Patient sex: M
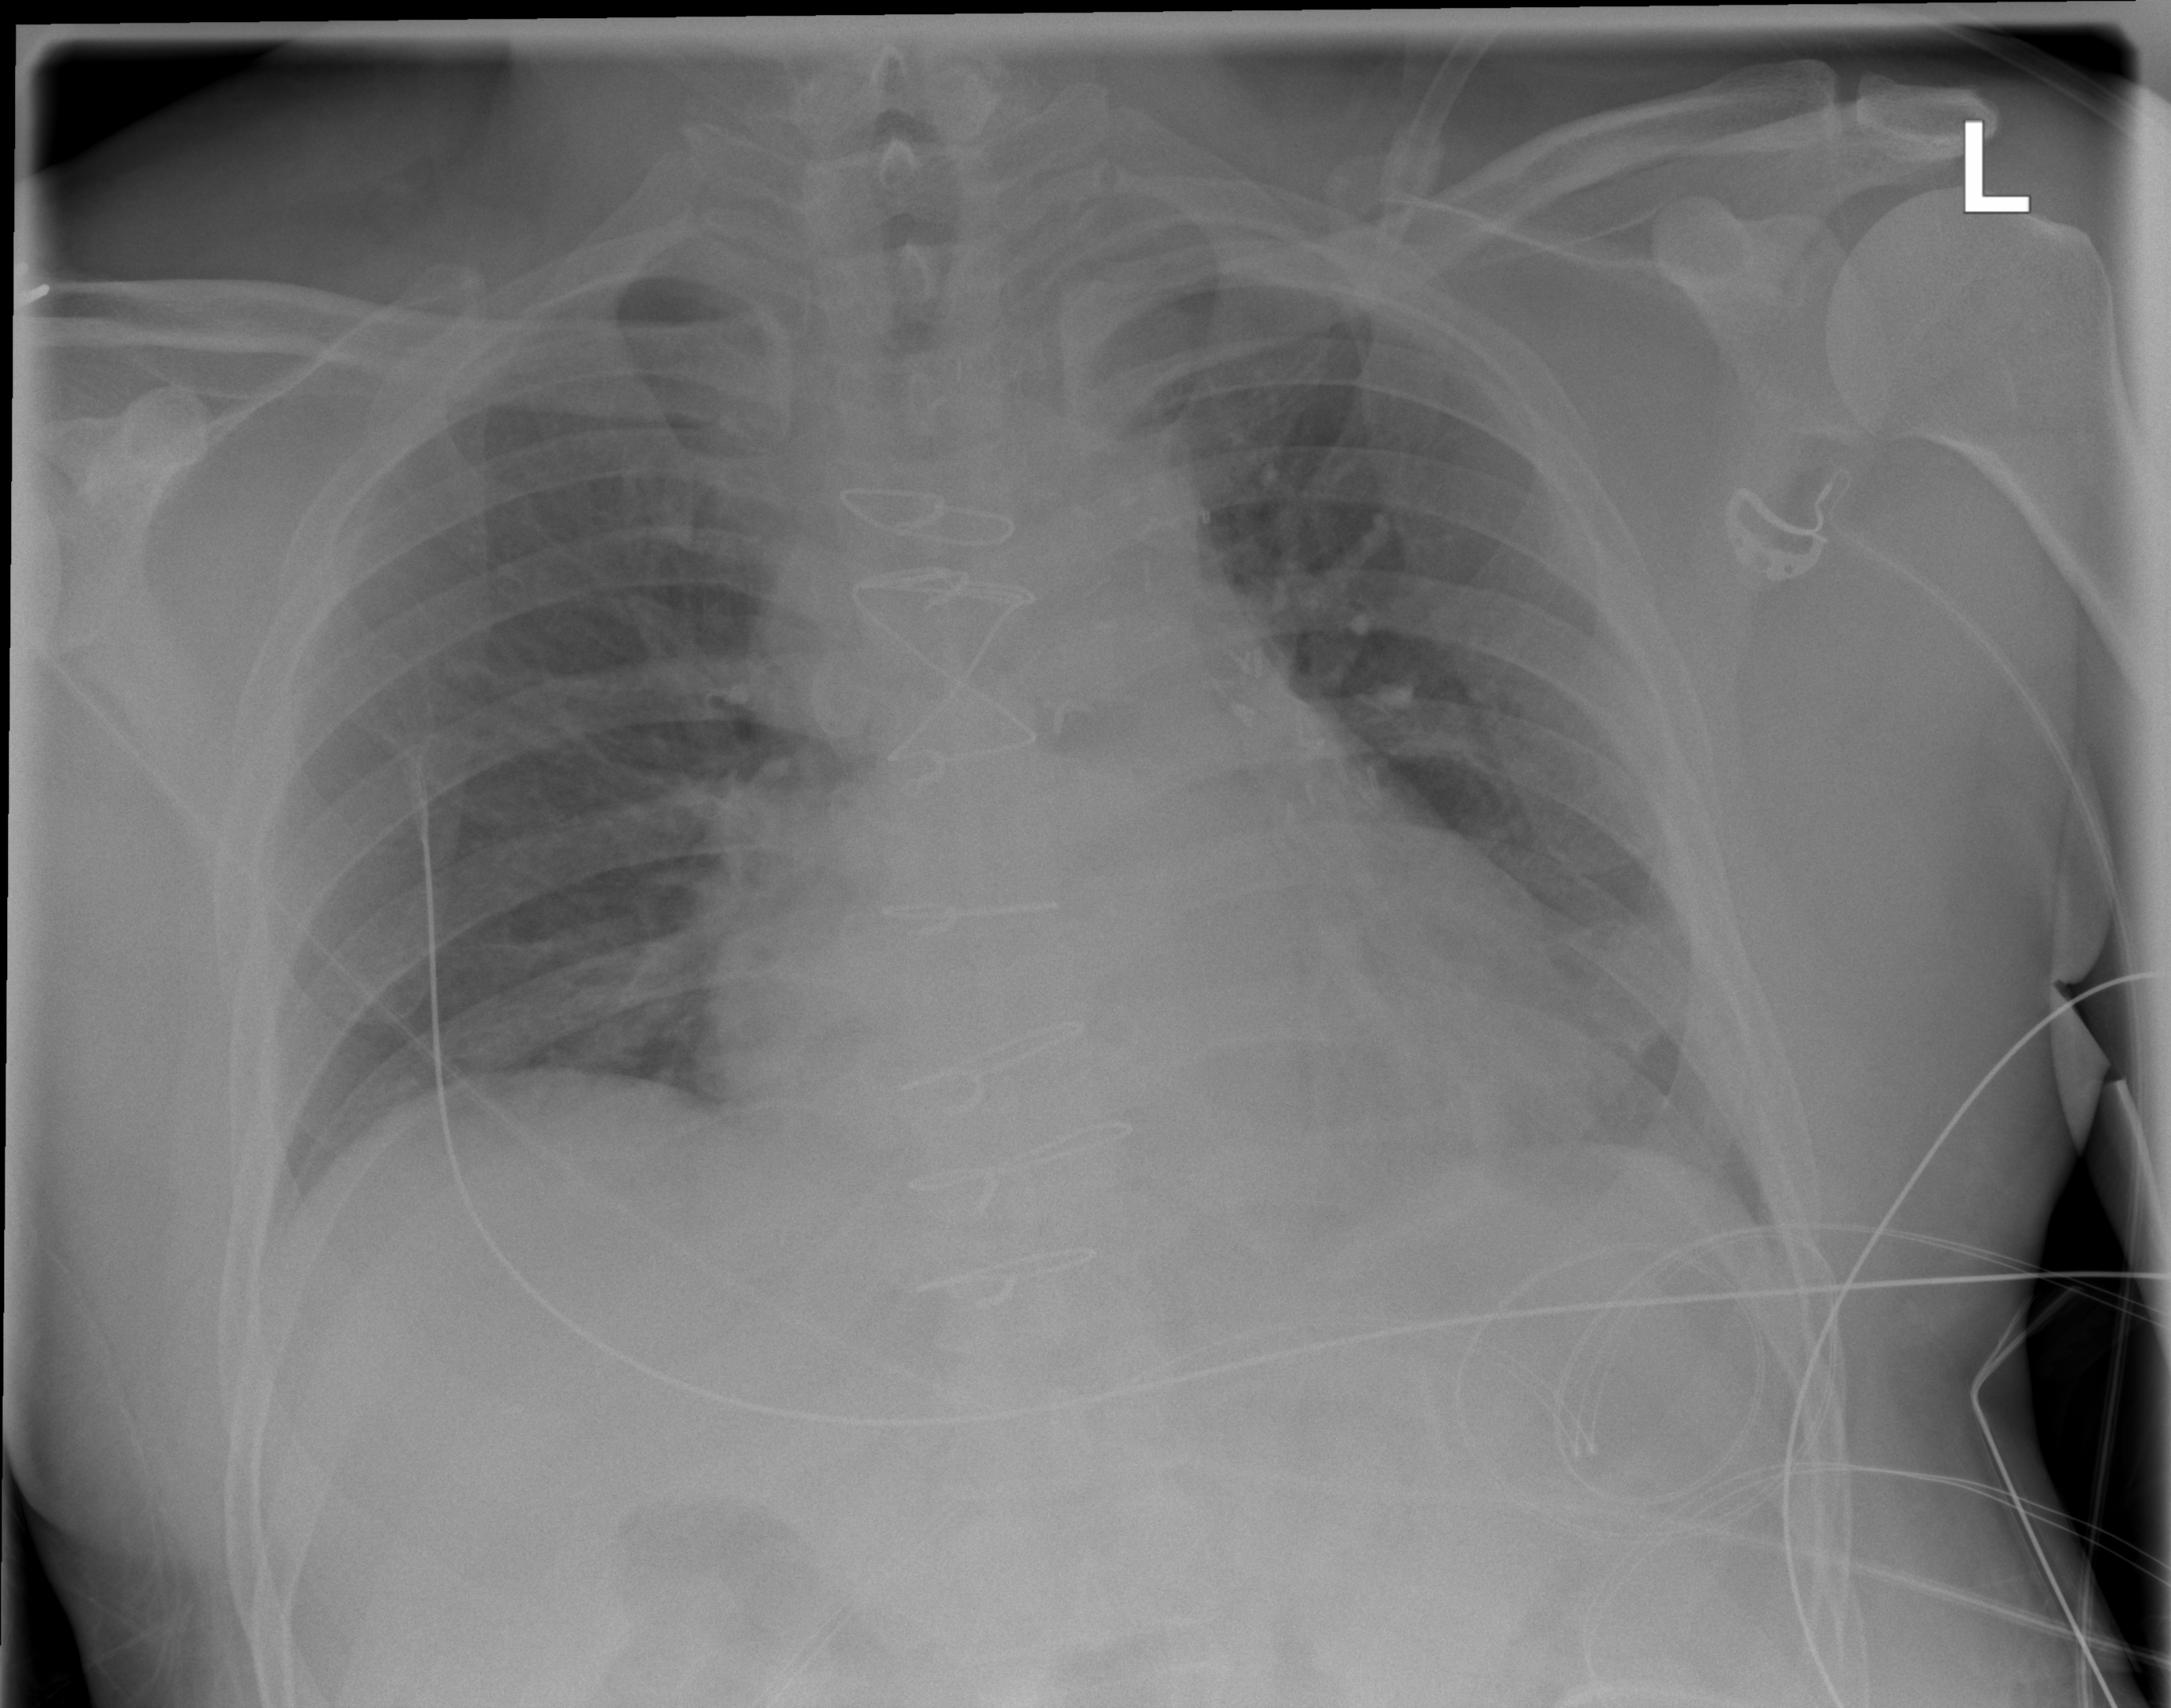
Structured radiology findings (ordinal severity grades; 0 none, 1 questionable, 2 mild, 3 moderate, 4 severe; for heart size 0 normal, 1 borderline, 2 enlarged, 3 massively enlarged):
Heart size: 2
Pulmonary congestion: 0
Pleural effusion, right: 0
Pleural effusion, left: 0
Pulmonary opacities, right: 0
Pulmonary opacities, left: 0
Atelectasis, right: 2
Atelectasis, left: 2